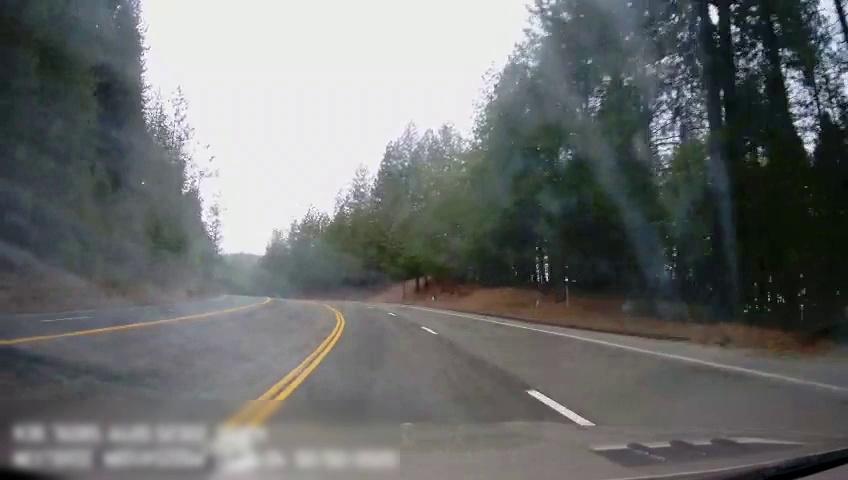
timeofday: Day
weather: Cloudy
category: Drivable Space
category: Lanes | Opposite Lane
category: Lanes | Opposite Lane
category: Lanes | Alternate Lane
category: Lanes | Opposite Lane
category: Lanes | Current Lane
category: Lanes | Current Lane